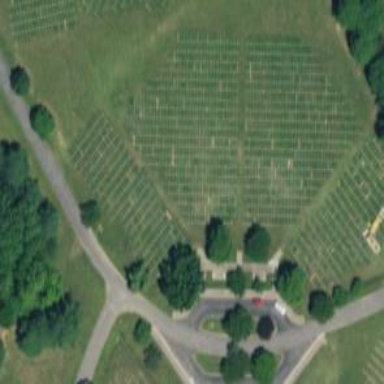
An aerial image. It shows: Section in the cemetery.